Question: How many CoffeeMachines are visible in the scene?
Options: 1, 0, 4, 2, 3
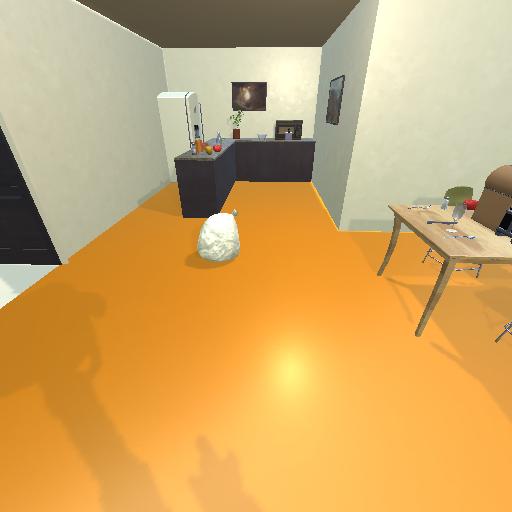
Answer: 1